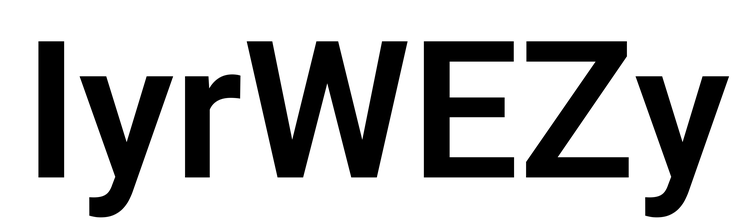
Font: Roboto_SemiBold